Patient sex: M
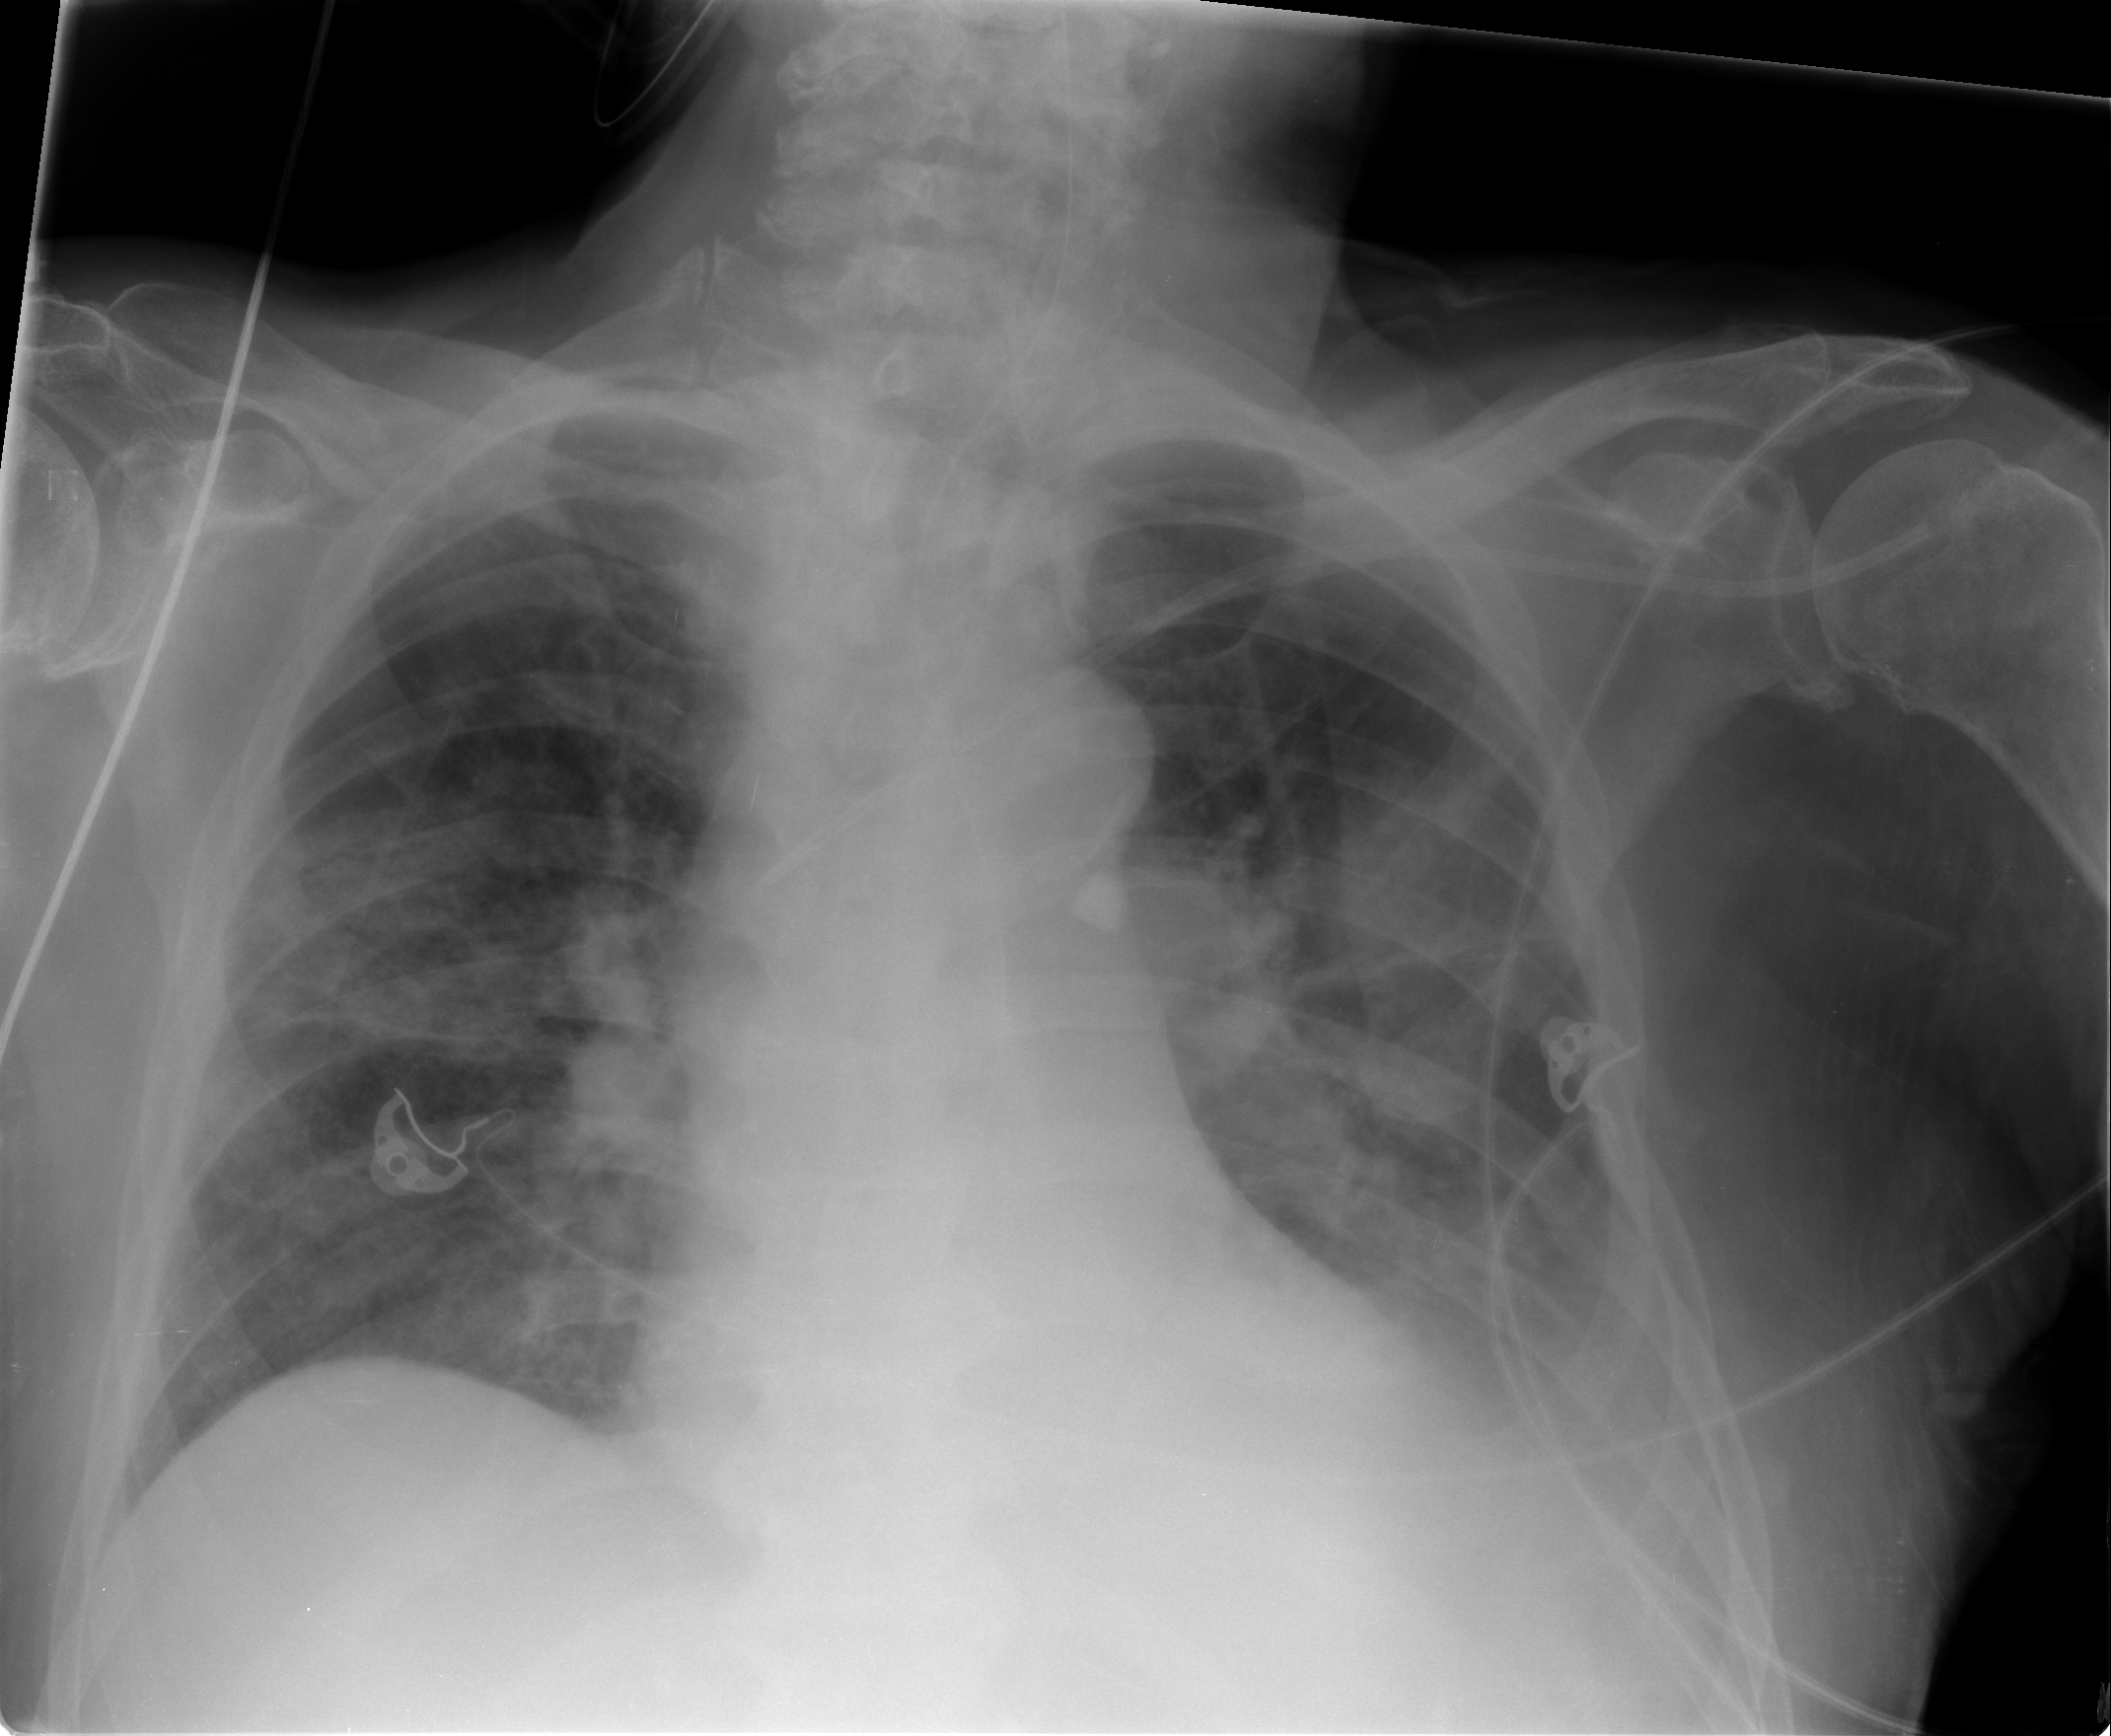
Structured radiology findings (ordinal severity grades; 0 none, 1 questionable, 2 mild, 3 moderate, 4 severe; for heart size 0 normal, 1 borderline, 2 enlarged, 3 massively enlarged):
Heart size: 0
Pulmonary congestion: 1
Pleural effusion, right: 0
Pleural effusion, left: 2
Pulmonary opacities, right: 2
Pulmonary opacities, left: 1
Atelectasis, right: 2
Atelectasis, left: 2